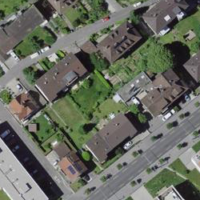
EUNIS habitat code: 54
Species observed at this site:
Chroicocephalus ridibundus
Corvus corone
Larus michahellis
Cyanistes caeruleus
Parus major
Erithacus rubecula
Pica pica
Passer domesticus
Turdus merula